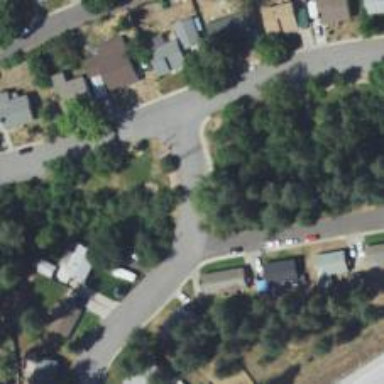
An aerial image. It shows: Residential road with asphalt surface and sidewalk on the left.